Question: How to look in Table C for those inspectors who have got ParentID but not child.
Table A has both parent and child data. Parent ID 0 is for parents and child has their parent ID.
In Table C, one inspector can have many parents and many childs.
I need to run a query to look for those inspectors who have got parents but not child.
'''
Table A Table B Table C
-------- ------- -------
DisciplineID(PK) InspectorID(PK) ID (PK)
ParentID DisciplineID(FK)
InspectorID (Fk)
'''

'''
Table A Table C
'''
In above mentioned data, Inspector 7239 and 7240 only have parent but not child. So query should return those two not 7242 because he has both parent and childs.
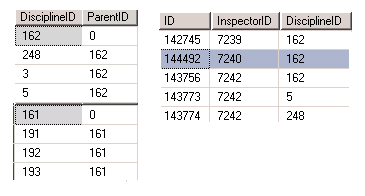
Answer: Use 'EXISTS' and 'NOT EXISTS':
'''
SELECT c.ID, c.InspectorID, c.DisciplineID
FROM dbo.TableC c
WHERE EXISTS
(
SELECT 1 FROM dbo.TableA a
WHERE a.DisciplineID = c.DisciplineID
AND a.ParentID = 0 -- parent exists
)
AND NOT EXISTS
(
SELECT 1 FROM dbo.TableC c2
WHERE c.InspectorID = c2.InspectorID
AND c.ID <> c2.ID -- look for another record with this InspectorID
AND EXISTS
(
SELECT 1 FROM dbo.TableA a
WHERE a.DisciplineID = c2.DisciplineID
AND a.ParentID <> 0 -- no child exists
)
)
'''